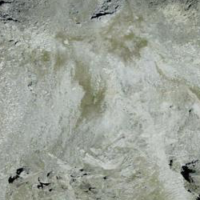
EUNIS habitat code: 48
Species observed at this site:
Ranunculus glacialis